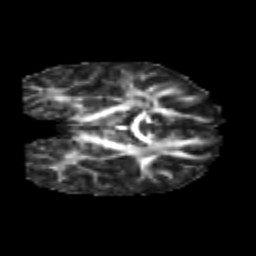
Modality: FA
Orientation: coronal
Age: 7
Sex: male
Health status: healthy